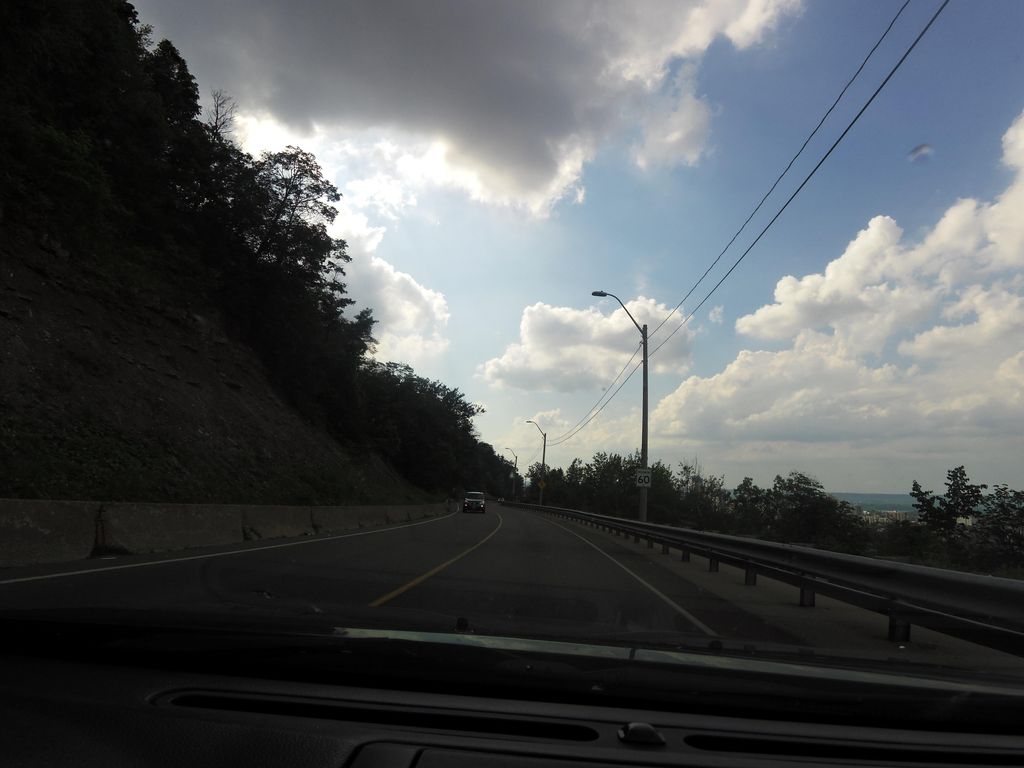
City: hamilton